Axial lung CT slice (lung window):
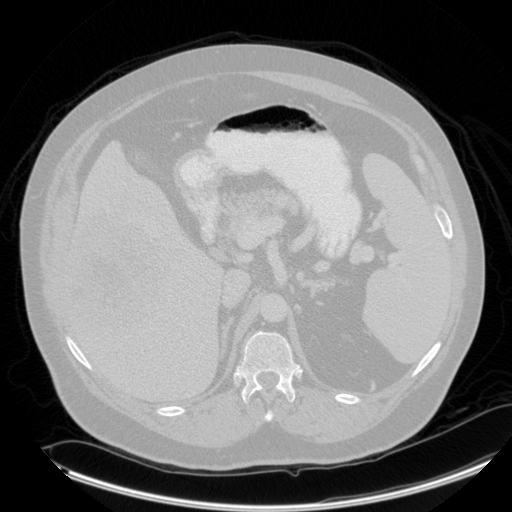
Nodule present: no